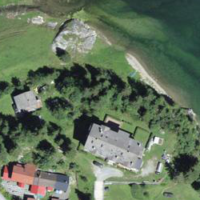
EUNIS habitat code: 32
Species observed at this site:
Persicaria amphibia
Dactylorhiza maculata
Aglais urticae